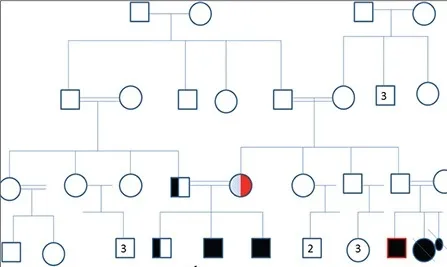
Pedigree of the patient.
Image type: radiology (x_ray)